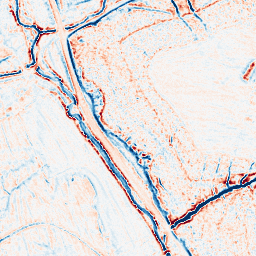
Category: edge_preserving
Decomposition family: bilateral
Decomposition parameters: d: 9
sigma_color: 25
sigma_space: 100
Upsampling method: bicubic
Upsampling parameters: scale: 2
Upsampling scale: 2